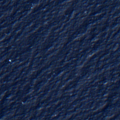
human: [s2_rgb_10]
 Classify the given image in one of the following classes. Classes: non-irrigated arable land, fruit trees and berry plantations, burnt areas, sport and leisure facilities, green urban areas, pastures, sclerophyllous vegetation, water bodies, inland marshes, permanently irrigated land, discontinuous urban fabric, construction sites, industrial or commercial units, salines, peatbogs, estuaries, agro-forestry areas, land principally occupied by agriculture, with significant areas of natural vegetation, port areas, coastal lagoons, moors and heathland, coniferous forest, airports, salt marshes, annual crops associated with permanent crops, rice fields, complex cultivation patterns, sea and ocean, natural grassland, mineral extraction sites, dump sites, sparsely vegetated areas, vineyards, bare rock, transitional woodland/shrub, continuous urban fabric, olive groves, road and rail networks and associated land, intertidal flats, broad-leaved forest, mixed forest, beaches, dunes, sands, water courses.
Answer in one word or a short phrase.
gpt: sea and ocean